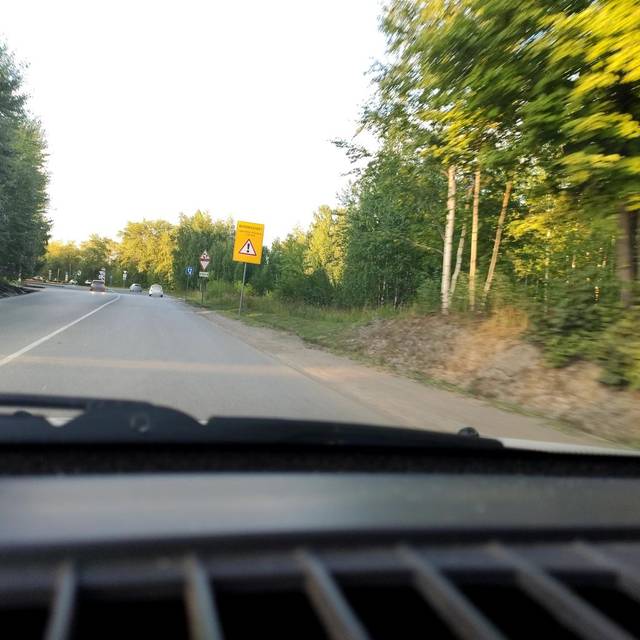
Region: Russia
Coordinates: 58.109, 56.322